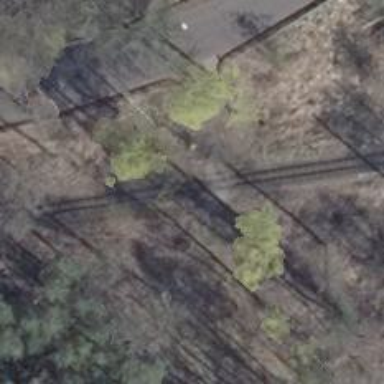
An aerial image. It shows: Railway crossing.